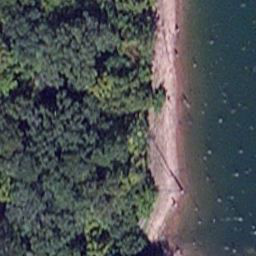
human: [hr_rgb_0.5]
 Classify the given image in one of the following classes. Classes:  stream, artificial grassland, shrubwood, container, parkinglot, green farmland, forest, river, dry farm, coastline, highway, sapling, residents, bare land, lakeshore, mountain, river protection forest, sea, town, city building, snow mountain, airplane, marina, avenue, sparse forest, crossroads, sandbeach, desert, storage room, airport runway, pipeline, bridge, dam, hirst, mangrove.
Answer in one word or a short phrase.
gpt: lakeshore